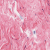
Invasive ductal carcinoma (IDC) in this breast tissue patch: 0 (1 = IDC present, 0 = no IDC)